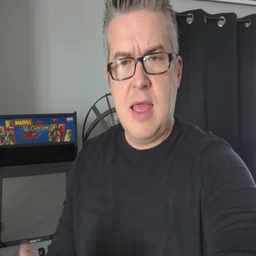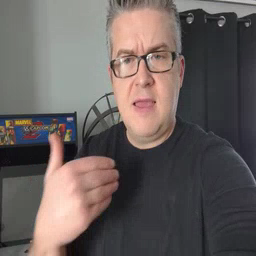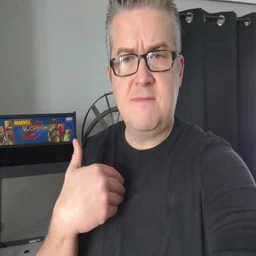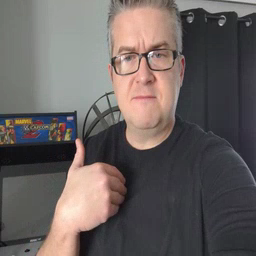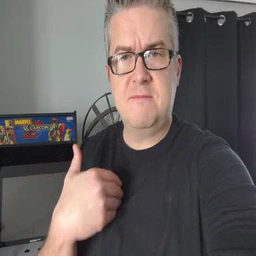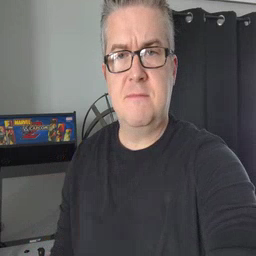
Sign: have